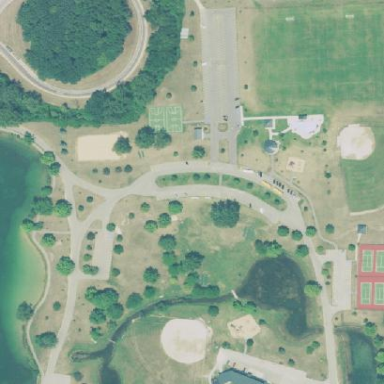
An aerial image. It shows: Lovely park for leisure and relaxation.